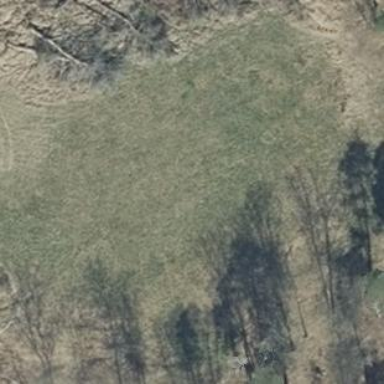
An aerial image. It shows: Beautiful meadow.